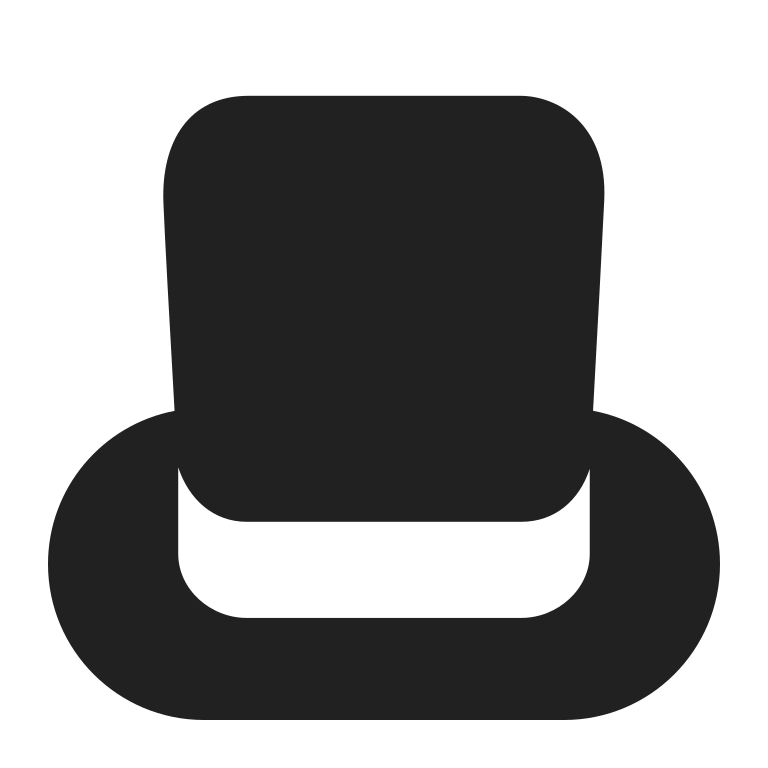
top hat high contrast